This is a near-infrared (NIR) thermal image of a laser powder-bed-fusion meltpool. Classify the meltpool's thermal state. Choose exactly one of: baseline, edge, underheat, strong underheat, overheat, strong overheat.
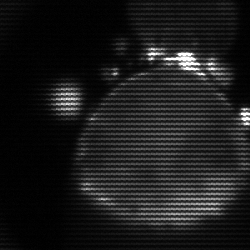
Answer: edge